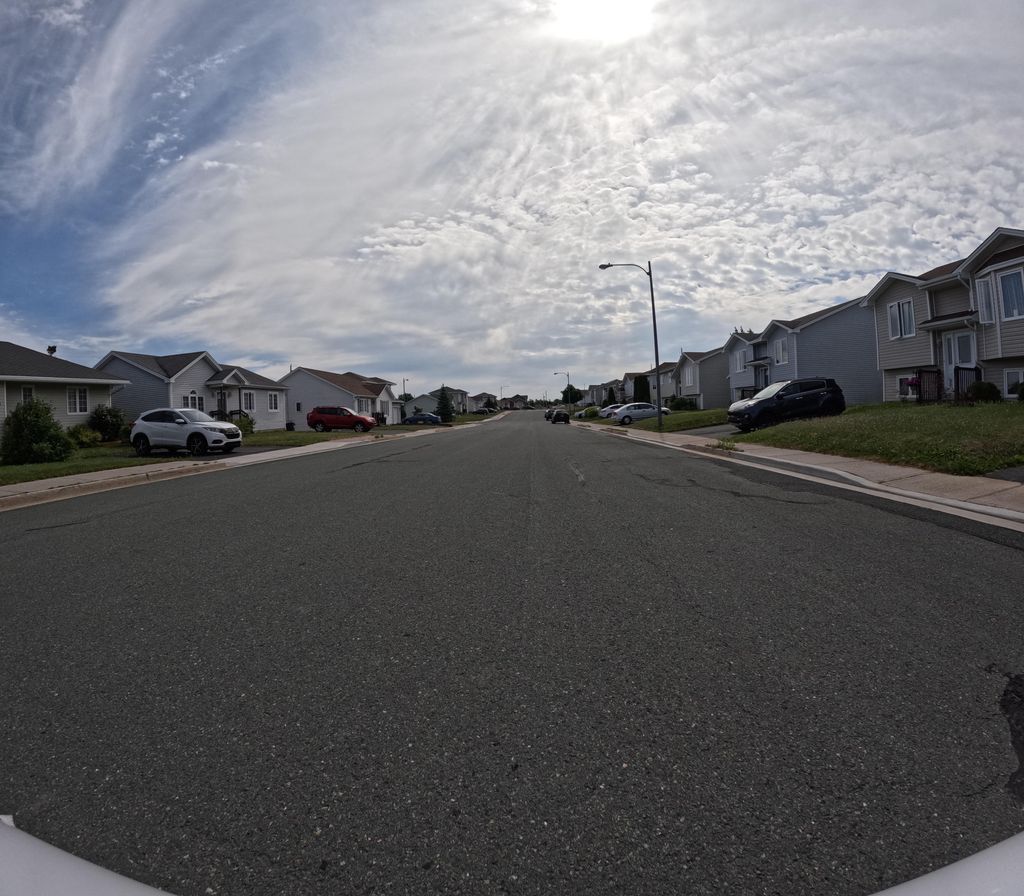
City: st_johns